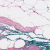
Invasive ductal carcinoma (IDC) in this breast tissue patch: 0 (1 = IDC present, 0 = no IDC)